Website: apple
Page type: address-validator
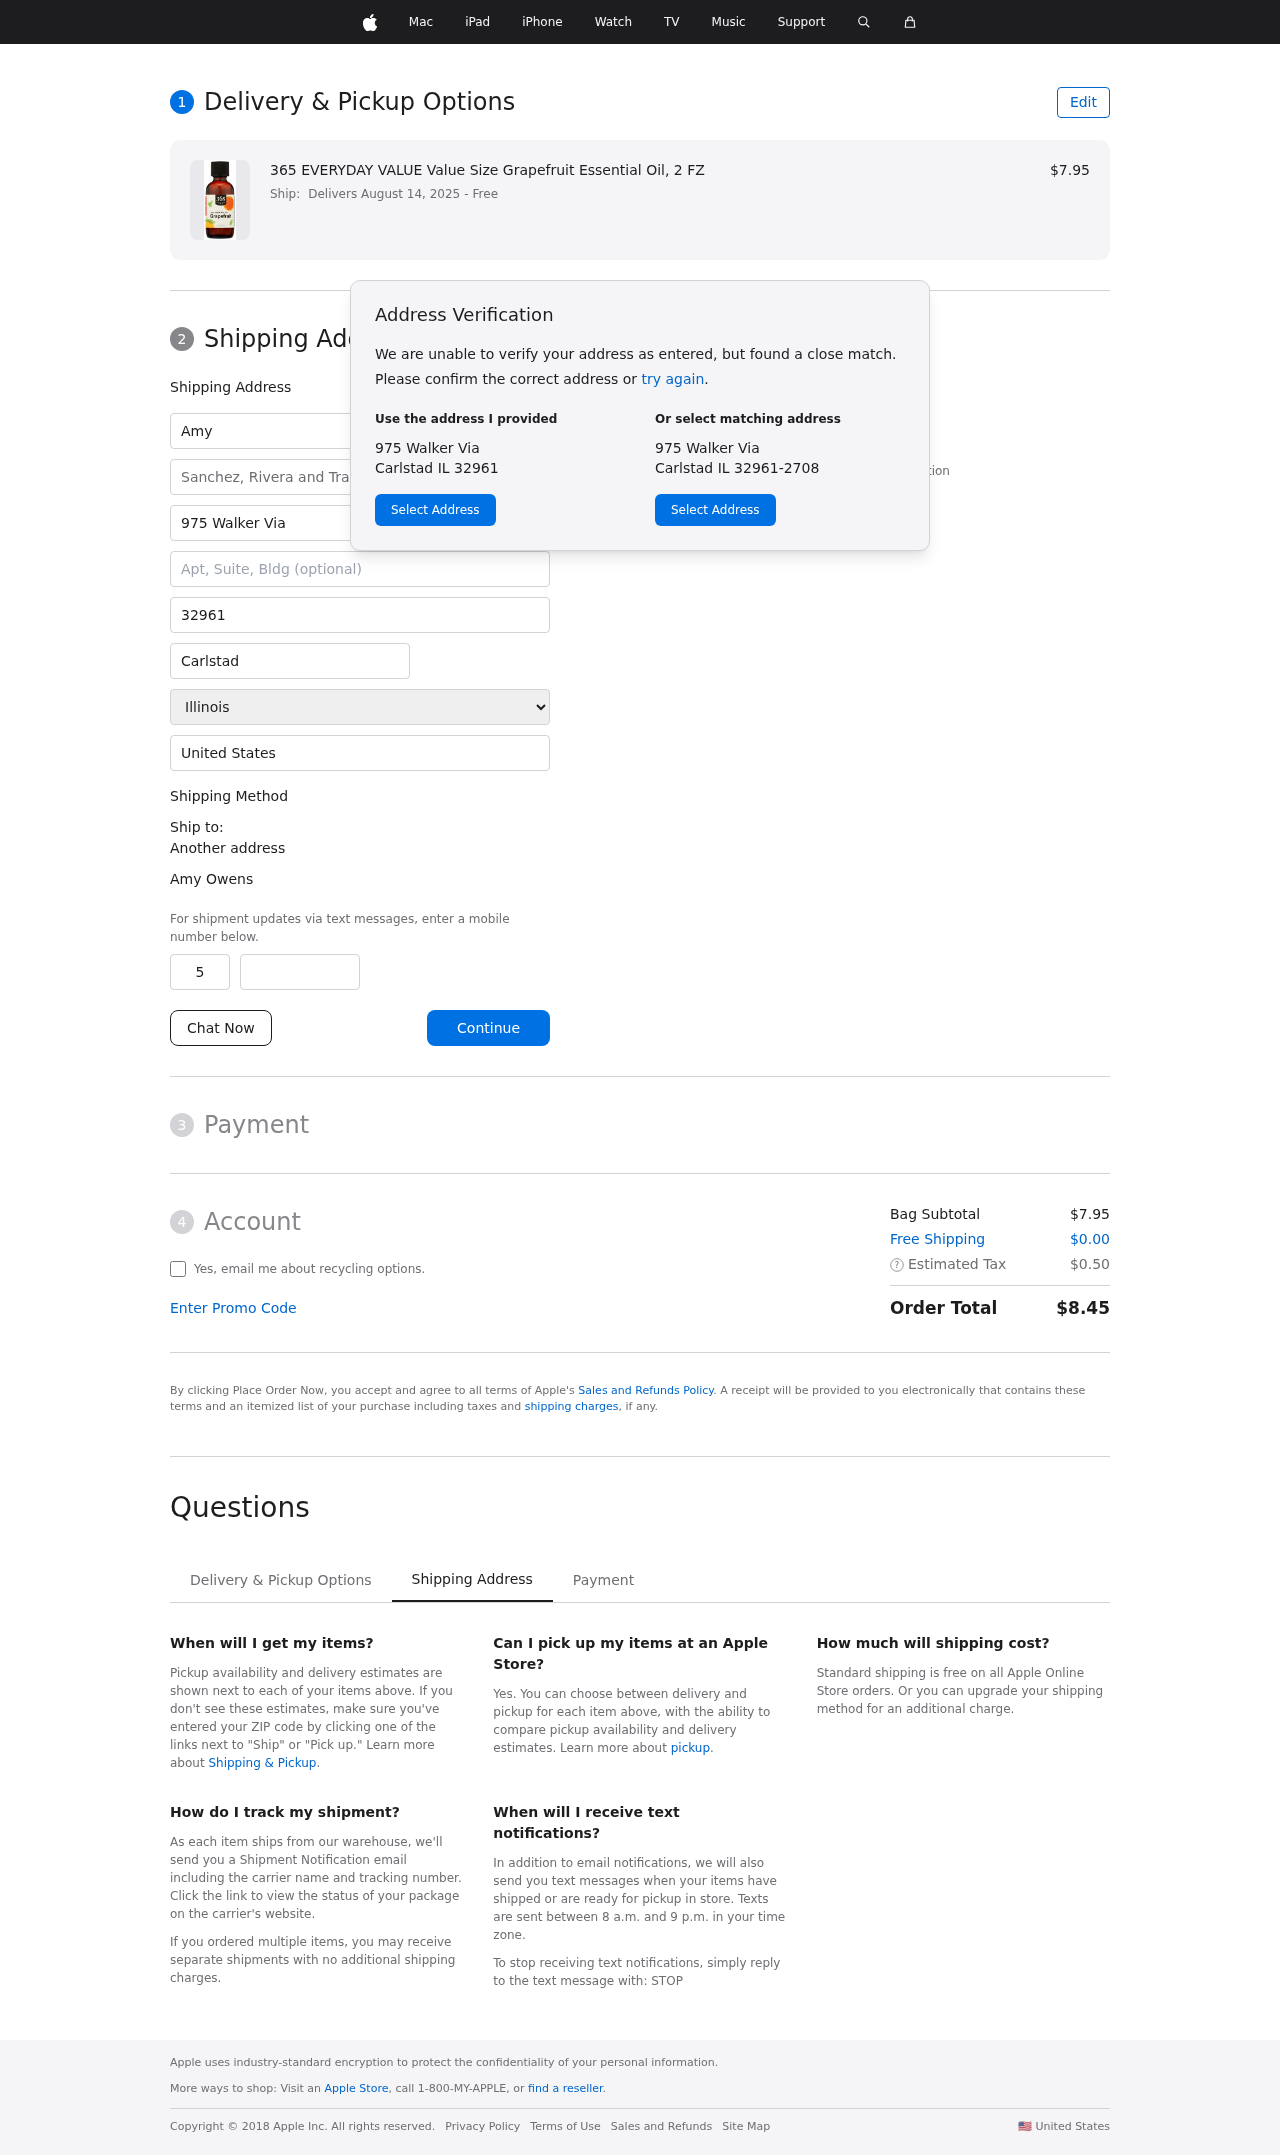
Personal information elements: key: PII_CITY
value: Carlstad
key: PII_COMPANY
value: Sanchez, Rivera and Tran
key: PII_COUNTRY
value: United States
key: PII_FIRSTNAME
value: Amy
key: PII_FULLNAME
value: Amy Owens
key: PII_LASTNAME
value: Owens
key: PII_PHONE_AREA
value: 554
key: PII_PHONE_SUFFIX
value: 4089
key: PII_POSTCODE
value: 32961
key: PII_STATE
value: Illinois
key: PII_STREET
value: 975 Walker Via
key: PII_CITY_STATE_ZIP
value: Carlstad IL 32961
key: PII_STATE_ABBR
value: IL
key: PII_POSTCODE_FULL
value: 32961
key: PII_POSTCODE_NUMERIC
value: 32961
Product elements: key: PRODUCT1_NAME
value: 365 EVERYDAY VALUE Value Size Grapefruit Essential Oil, 2 FZ
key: PRODUCT1_PRICE
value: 7.95
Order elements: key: ORDER_DELIVERY_DATE
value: Delivers August 14, 2025
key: ORDER_SUBTOTAL
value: $7.95
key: ORDER_SHIPPING_COST
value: $0.00
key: ORDER_TAX
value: $0.50
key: ORDER_TOTAL
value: $8.45